Field crop: tomato
Growth stage: 1
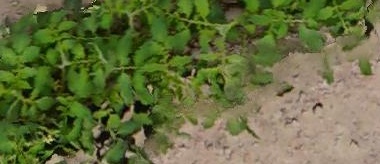
Species: tomato